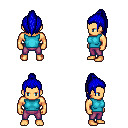
a pixel art fantasy rpg character, male body template, human, tanned skin, teal sleeveless shirt, magenta pants, blue long topknot hairstyle, four views (front, back, left, right), 2x2 character sprite sheet, small pixel art, hard edges, no anti-aliasing